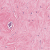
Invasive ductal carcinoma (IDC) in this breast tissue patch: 0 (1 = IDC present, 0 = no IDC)